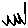
Label: zigzag